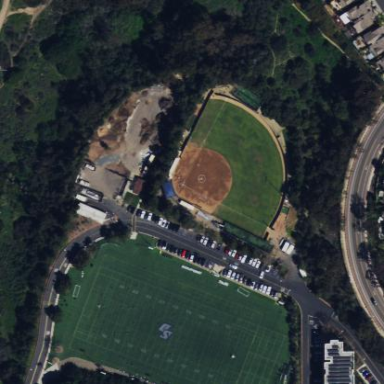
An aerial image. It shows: Baseball pitch for leisure and sports activities.